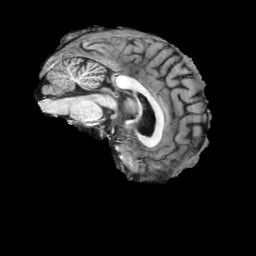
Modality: T1w
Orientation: sagittal
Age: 52
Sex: male
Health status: ill